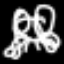
Label: frog